Question: I'm working on a project in Bootstrap 3 and I'm having a little problem with the text in extra small view. The text is basically flowing out of its container, but it's meant to stick and break accordingly. I've tried breaking the text with different CSS properties, such as 'word-wrap', 'word-break', 'text-wrap'. None of these worked.
This is how it looks like:

This is how the code looks like:
'''
<div class="comments-area row">
<div class="user-info col-lg-2 col-md-2 col-sm-2 right">
<img src="{{ S_AVATAR_PATH }}" height="75px" alt="Avatar" class="comment-avatar valign-top img-circle cream-thick-border" />
</div>
<div class="col-lg-1 col-md-1 col-sm-1" style="width: 2%;"></div>
<div class="comment-rag col-lg-9 col-md-9 col-sm-9 left" style="padding: 0;">
<div class="comment-content">
<span class="small">
Posted by <strong>Username</strong>
<span class="grey">
&nbsp;/&nbsp;30 likes
&nbsp;&bull;&nbsp;30 dislikes
&nbsp;/&nbsp;30 days ago
</span>
</span>
<span class="pipe-hide">&nbsp;|&nbsp;</span>
<span class="comment-options">
<span class="comment-option glyphicon glyphicon-thumbs-up"></span>
<span class="comment-option glyphicon glyphicon-thumbs-down"></span>
<span class="comment-option glyphicon glyphicon-minus-sign"></span>
</span>
<br />
<span class="break">Lorem ipsum dolor sit amet, fastidii dissentiunt et pro, pri eu rebum omnes nusquam, has et iudico facilis forensibus. In wisi facete deterruisset has. Eirmod option officiis vis ad, mea no dicta ornatus scriptorem, vim te primis option. Stet invenire vis te. Per at omnis commodo, quot debet recteque duo id. Ius aeterno ponderum platonem an. Reque deleniti ei cum. Ut probo liberavisse pri, graeci saperecommodo, quot debet recteque duo id. Ius aeterno ponderum platonem an. Reque deleniti ei cum.</span>
</div>
</div>
</div>
'''
And this is the little '.break' class:
'''
.break {
word-wrap: break-word !important;
word-break: break-all !important;
text-wrap: suppress !important;
}
'''
Why isn't Bootstrap taking care of breaking my text correctly? What's wrong?
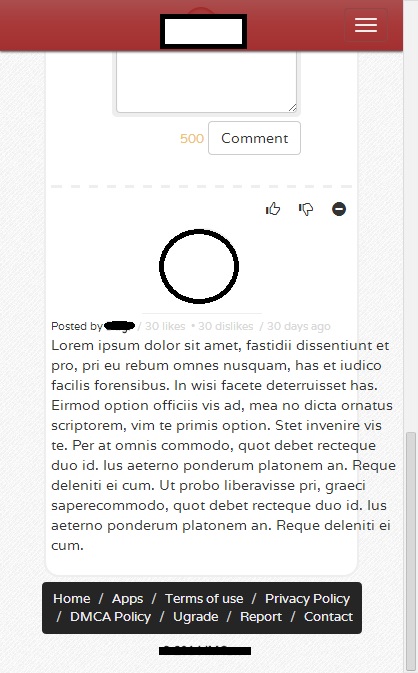
Answer: What is the CSS of the 'comment-content'?
When I try it with a fix-width of the comment-content class, everything work great.
Here is an <URL>.